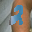
Label: 2